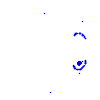
Particle: kaon